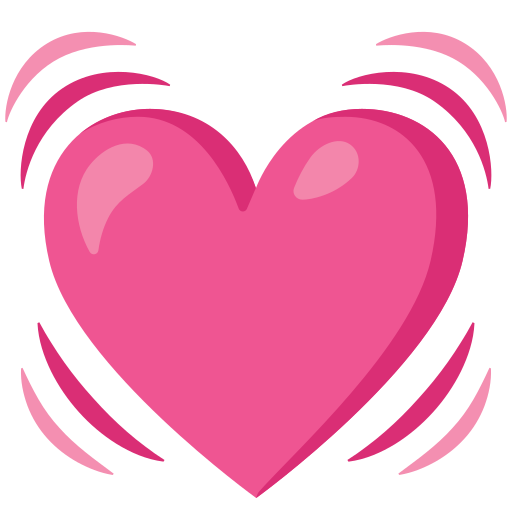
Emoji: 💓